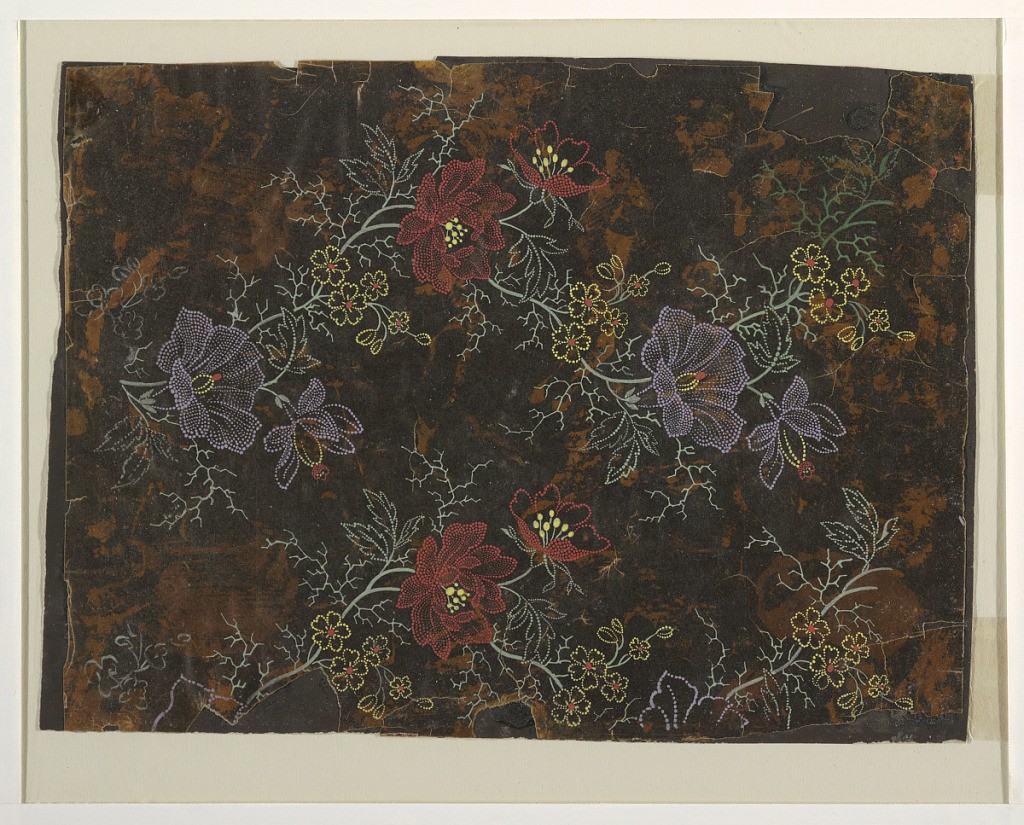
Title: Design for a Woven Shawl
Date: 1820–1850
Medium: Brush and green, yellow, red, and lilac gouache on dark brown tracing paper, mounted
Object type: Drawing
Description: Waved and rising stems with naturalistic flowers of different kinds, with leaves and a kind of tentacle.